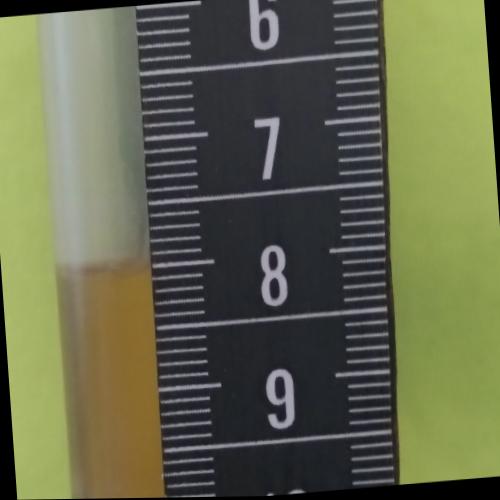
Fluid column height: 8.0 cm